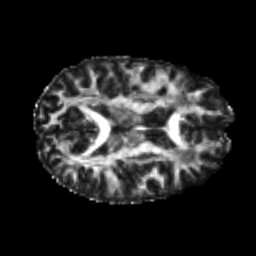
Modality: FA
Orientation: axial
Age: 23
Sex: female
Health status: healthy
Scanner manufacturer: philips
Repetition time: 7.384 s
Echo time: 0.08599 s